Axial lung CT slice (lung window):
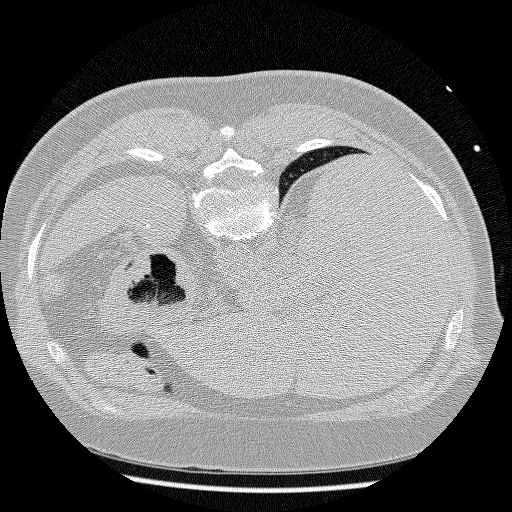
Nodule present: no